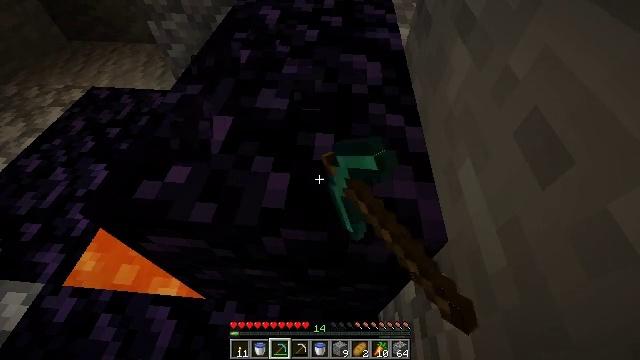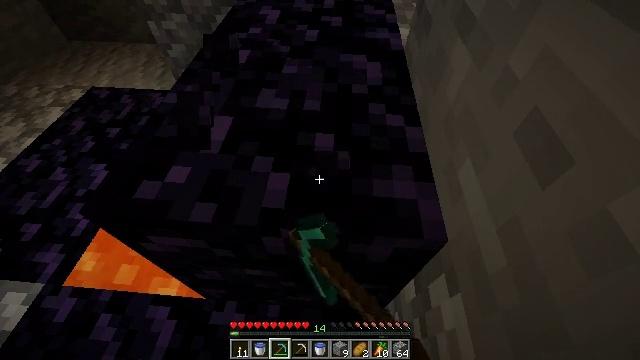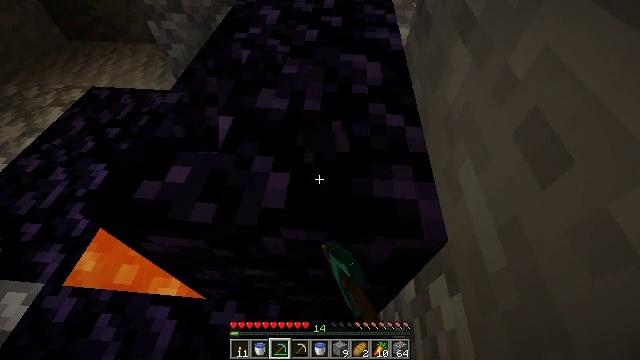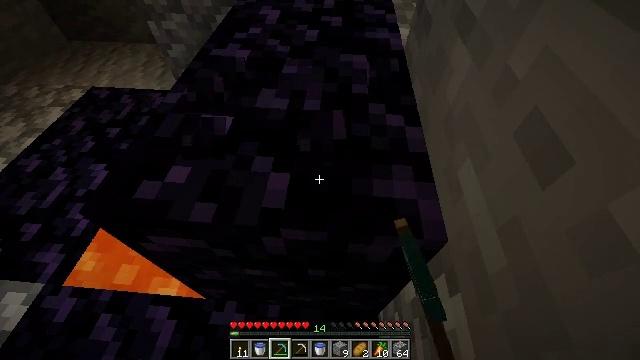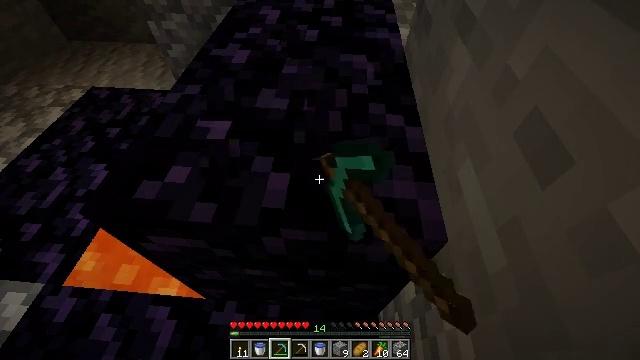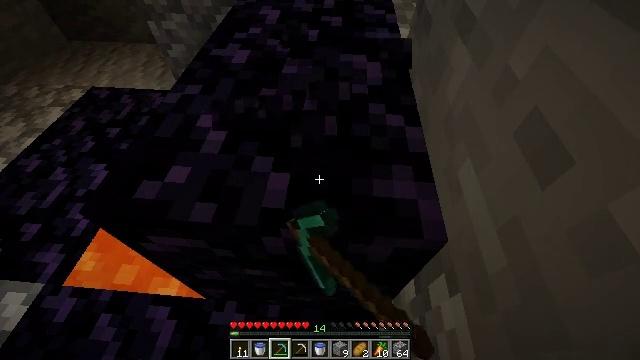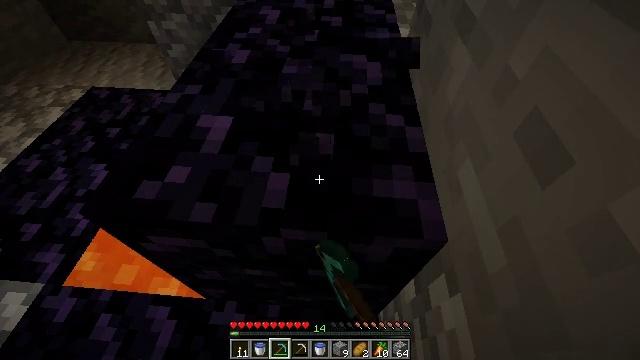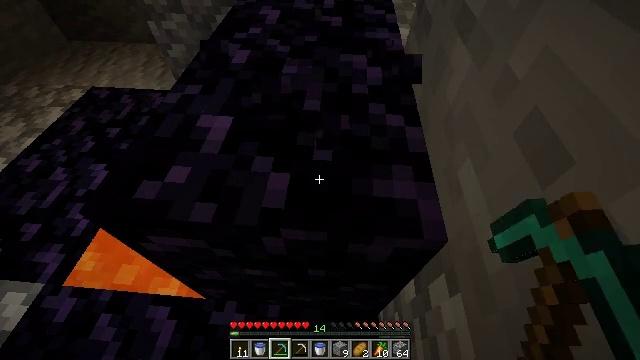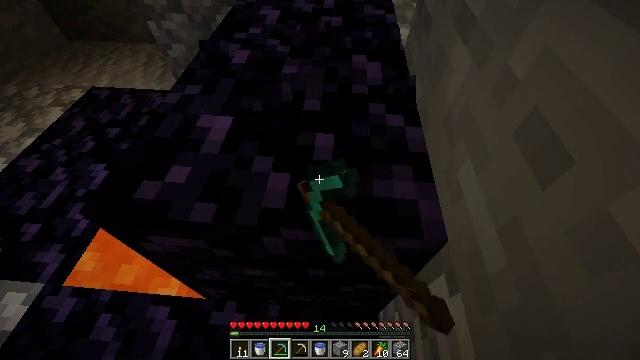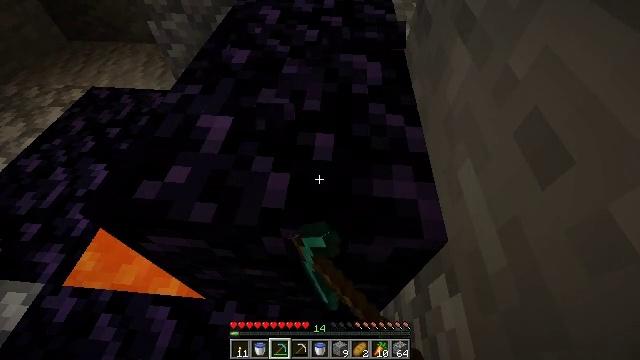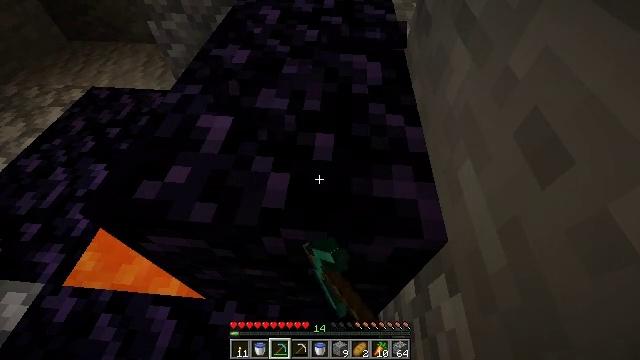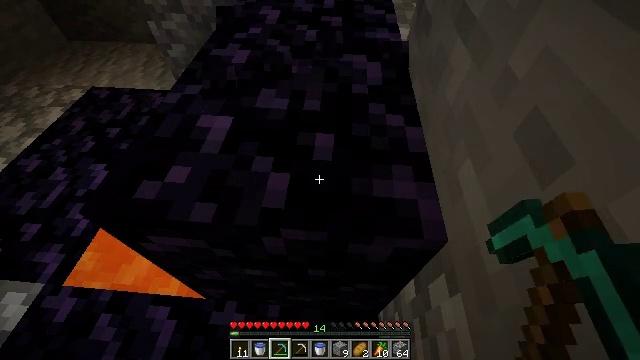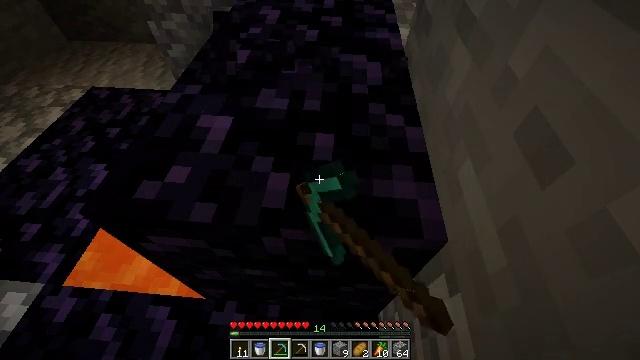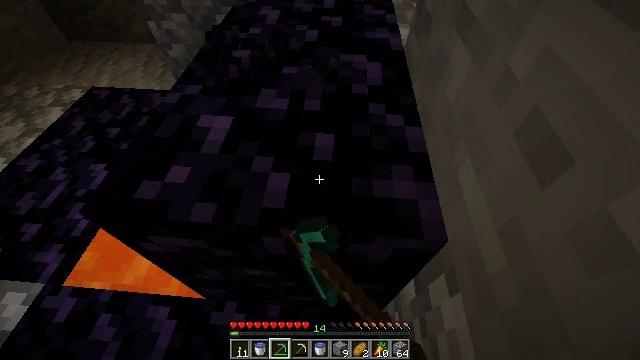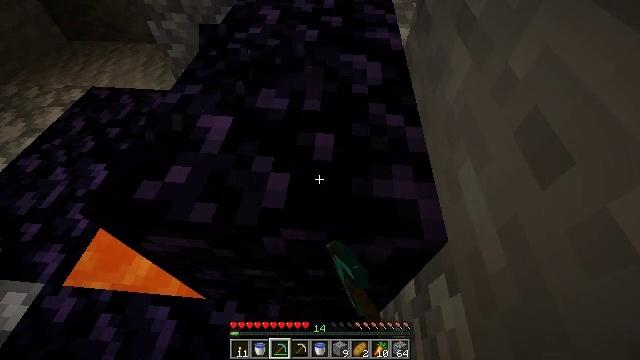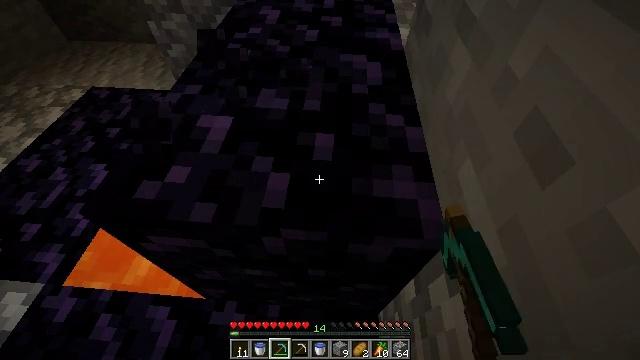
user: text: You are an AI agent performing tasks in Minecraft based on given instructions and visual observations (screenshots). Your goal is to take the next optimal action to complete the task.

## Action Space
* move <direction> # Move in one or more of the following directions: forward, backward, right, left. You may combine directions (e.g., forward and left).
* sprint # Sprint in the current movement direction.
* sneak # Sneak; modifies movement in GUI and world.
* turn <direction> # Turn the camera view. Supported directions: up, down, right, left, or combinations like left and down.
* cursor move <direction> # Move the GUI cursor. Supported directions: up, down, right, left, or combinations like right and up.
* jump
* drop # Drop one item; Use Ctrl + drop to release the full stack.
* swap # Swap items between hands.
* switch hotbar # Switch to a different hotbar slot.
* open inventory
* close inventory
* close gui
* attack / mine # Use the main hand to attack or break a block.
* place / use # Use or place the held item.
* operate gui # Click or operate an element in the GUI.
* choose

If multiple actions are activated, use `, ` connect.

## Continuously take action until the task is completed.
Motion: motion action
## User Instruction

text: Collect obsidian for crafting.
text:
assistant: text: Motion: attack / mine
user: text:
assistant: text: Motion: attack / mine
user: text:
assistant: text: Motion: attack / mine
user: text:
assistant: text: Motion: attack / mine
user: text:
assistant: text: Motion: attack / mine
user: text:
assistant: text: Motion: attack / mine
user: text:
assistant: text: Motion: attack / mine
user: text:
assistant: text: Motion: attack / mine
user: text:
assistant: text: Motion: attack / mine
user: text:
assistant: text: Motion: attack / mine
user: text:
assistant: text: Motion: attack / mine
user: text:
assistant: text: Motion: attack / mine
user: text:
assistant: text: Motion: attack / mine
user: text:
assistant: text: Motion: attack / mine
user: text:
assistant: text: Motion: attack / mine
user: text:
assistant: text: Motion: attack / mine
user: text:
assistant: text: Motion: attack / mine
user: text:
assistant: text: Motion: attack / mine
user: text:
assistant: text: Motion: attack / mine
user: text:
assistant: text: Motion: attack / mine
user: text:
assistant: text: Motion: attack / mine
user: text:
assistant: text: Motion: attack / mine
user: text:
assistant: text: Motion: attack / mine
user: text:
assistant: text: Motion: attack / mine
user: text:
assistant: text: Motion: attack / mine
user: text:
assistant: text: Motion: attack / mine
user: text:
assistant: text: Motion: attack / mine
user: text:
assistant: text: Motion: attack / mine
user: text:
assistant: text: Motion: attack / mine
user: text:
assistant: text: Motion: attack / mine